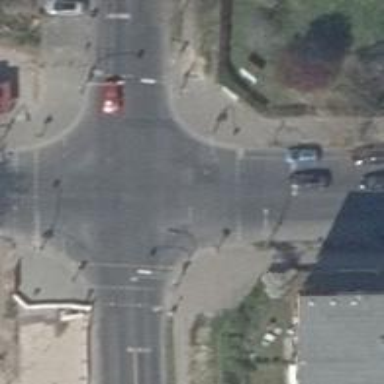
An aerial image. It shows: Road crossing with traffic signals.